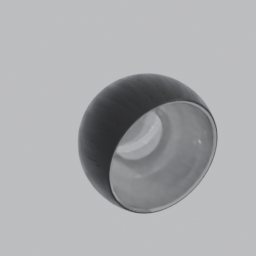
Label: tools